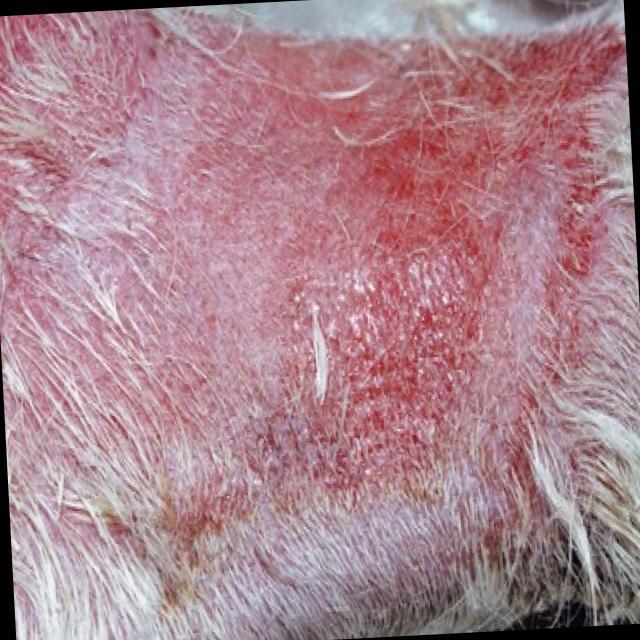
Canine fungal skin infection — characterized by alopecia, scaling, crusting, and circular lesions. Common agents include Malassezia and Candida species.